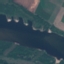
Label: River